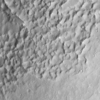
Label: not_dusty